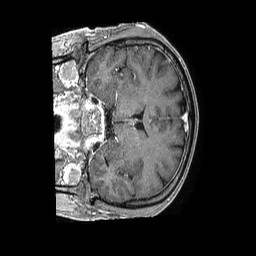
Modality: T1w
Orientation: coronal
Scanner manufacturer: philips
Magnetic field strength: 1.5 T
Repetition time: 0.007632 s
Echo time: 0.00347 s